Question: I'm working with EaselJS SpriteSheets and I want to know how I can make my hero stop running smoothly, So if the SpriteSheet is playing the "run" animation and it's on frame 5, I'll need to animate though frames 6, 7, 8, 8, 8, 7, 6, 5 and then stop on 0 in order make my hero stand still.

'''
user.hero.bmp = new createjs.Bitmap("Graphics/Fox.png");
user.hero.bmp.cache(0, 0, user.hero.bmp.image.width, user.hero.bmp.image.height);
var data = new createjs.SpriteSheet({
images: [user.hero.bmp.cacheCanvas],
frames: {
width: 30,
height: 40
},
animations: {
stand: 0,
run: {
frames: [0,1,2,3,4,4,4,3,2,1,0,5,6,7,8,8,8,7,6,5],
next: true,
speed: .75
}
}
});
user.hero = new createjs.Sprite(data, "stand");
// Removed lots of non-relevant things here
movableObjContainer.addChild(user.hero);
movableObj.push(user.hero);
'''
'''
function changeAnimation(obj, frameOrAnimation) {
if (obj.animation != frameOrAnimation) {
obj.animation = frameOrAnimation;
obj.gotoAndPlay(frameOrAnimation);
}
}
'''
Function usage: 'changeAnimation(user.hero, "stand");'
'''
if ((user.input.left || user.input.right) && !user.hero.jumping) {
changeAnimation(user.hero, "run");
} else if (!user.hero.jumping && user.hero.animation != "stopFalling" && user.hero.animation != "almostFalling") {
changeAnimation(user.hero, "stand");
}
'''
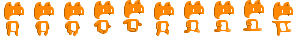
Answer: When re-formulating my question I understood my problem better and solved it.
So, I was thinking I would need to get the actual frame number, and then add/subtract it by 1 every tick until it reaches the frame 0. Unfortunately, this method is overcomplicated and it would, obviously, compromise maintainability.
I've solved my problem by checking if the 'currentFrame' property is equal to zero. if it isn't then the animation proceeds, else, the animation stops.
'''
if ((user.input.left || user.input.right) && !user.hero.jumping) {
changeAnimation(user.hero, "run");
} else if (!user.hero.jumping && user.hero.animation != "stopFalling" && user.hero.animation != "almostFalling") {
if (!(user.hero.animation == "run" && user.hero.currentFrame != 0)) {
changeAnimation(user.hero, "stand");
}
}
'''